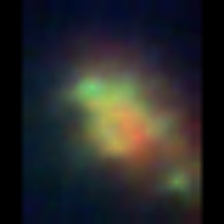
Taxon: Unknown_detritus
Group: Unknown